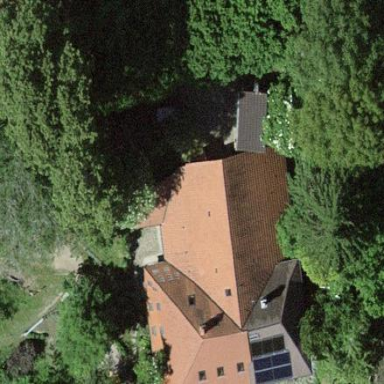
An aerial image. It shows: Residential building.